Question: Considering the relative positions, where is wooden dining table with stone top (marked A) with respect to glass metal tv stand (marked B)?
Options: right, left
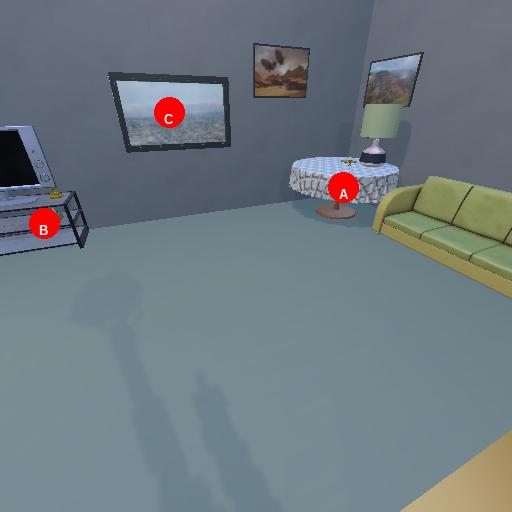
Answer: right